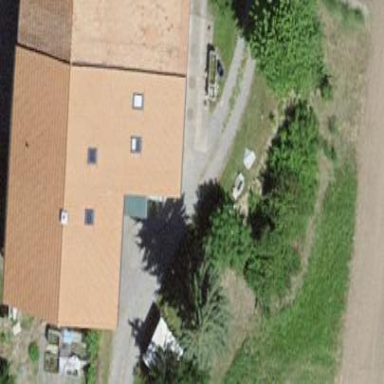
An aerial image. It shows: Farm building.